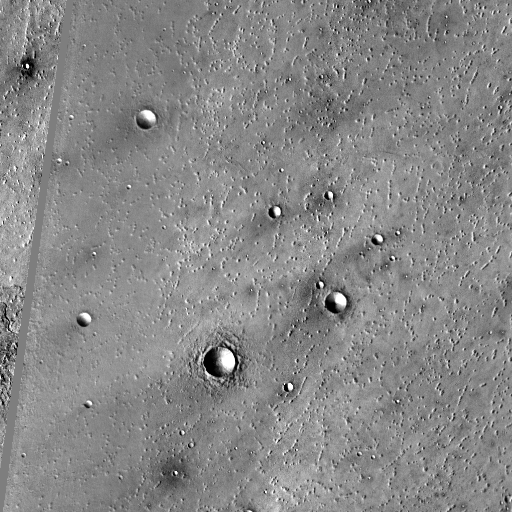
Crater classes present: Background, Other, Layered